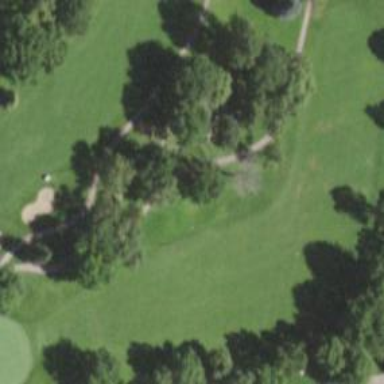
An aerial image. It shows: Golf fairway surrounded by grass.